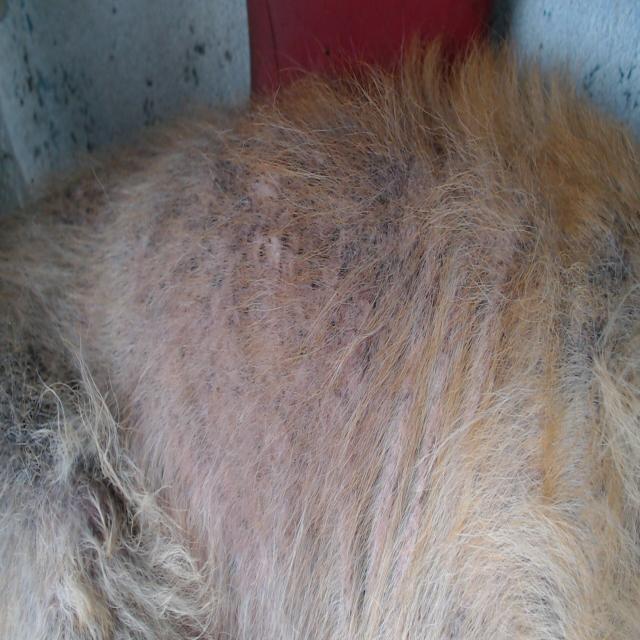
Canine demodicosis (Demodex mange) — caused by Demodex canis mites. Presents with alopecia, follicular papules, pustules, and comedones. Often localized on face and forelimbs.